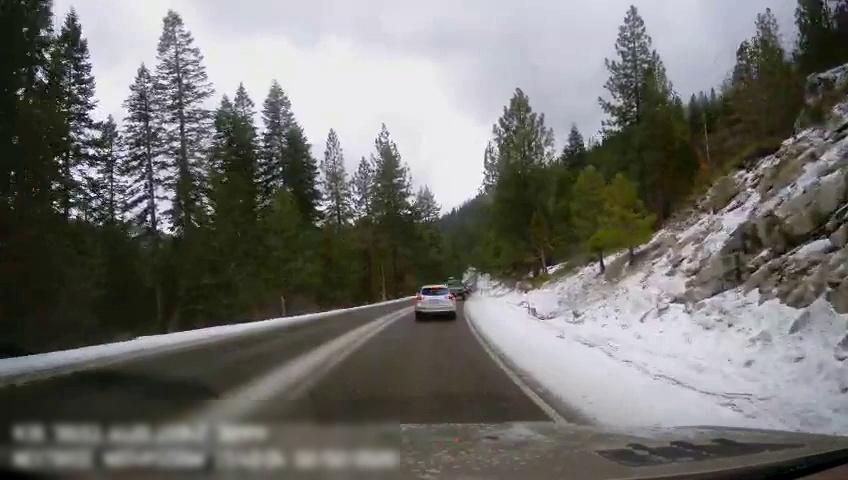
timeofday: Day
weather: Snowy
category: Drivable Space
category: Vehicles | Truck
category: Vehicles | SUV
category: Lanes | Current Lane